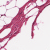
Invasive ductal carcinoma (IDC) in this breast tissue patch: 0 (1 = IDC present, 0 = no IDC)